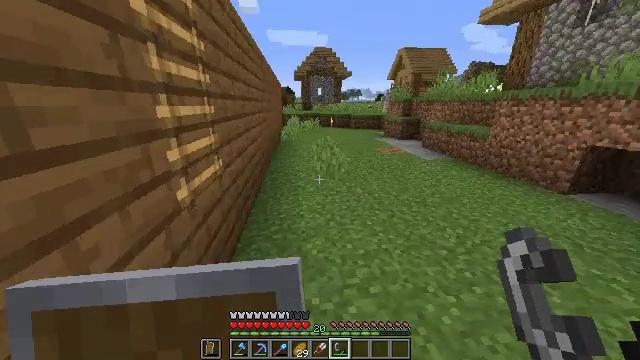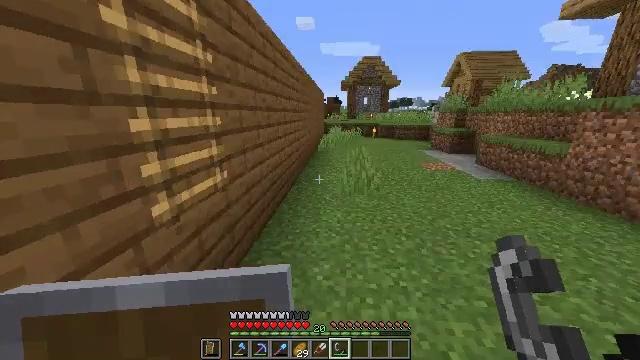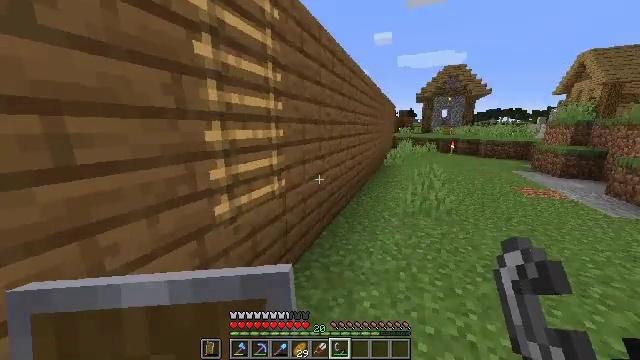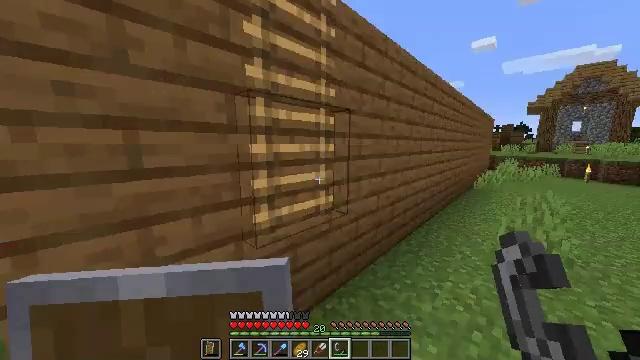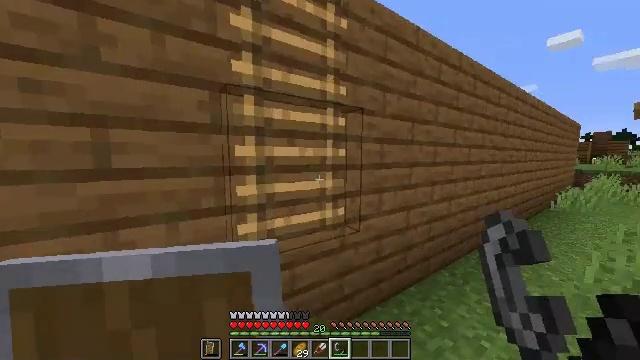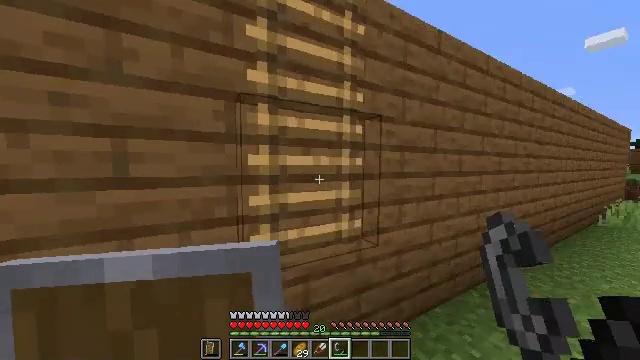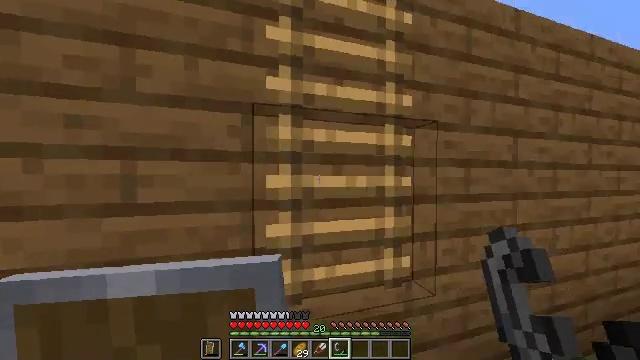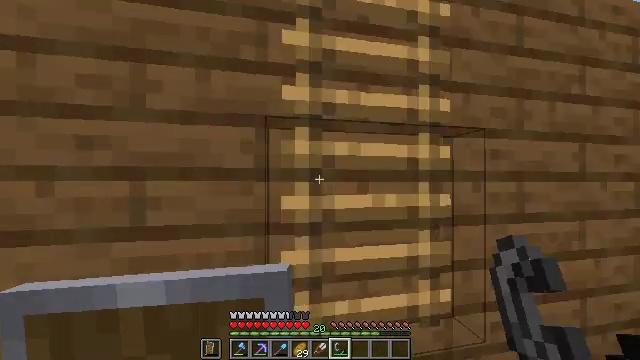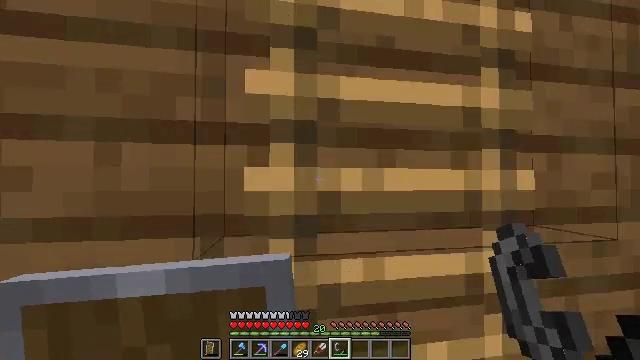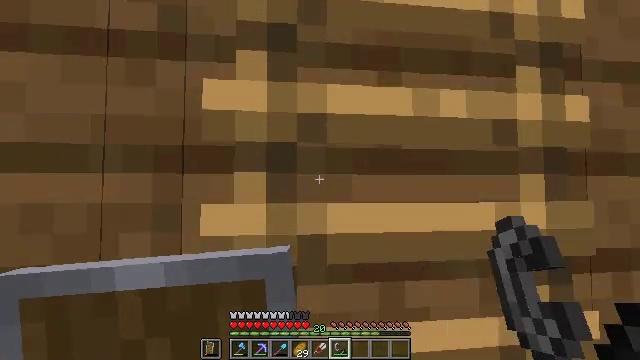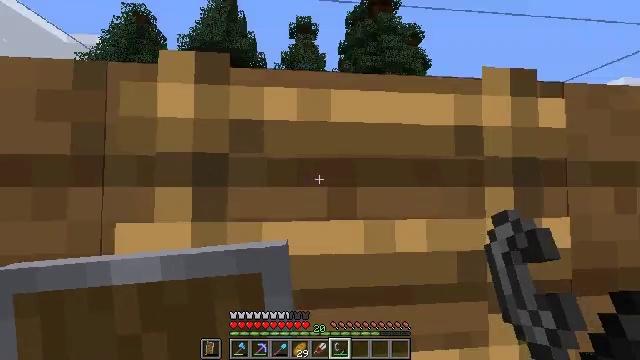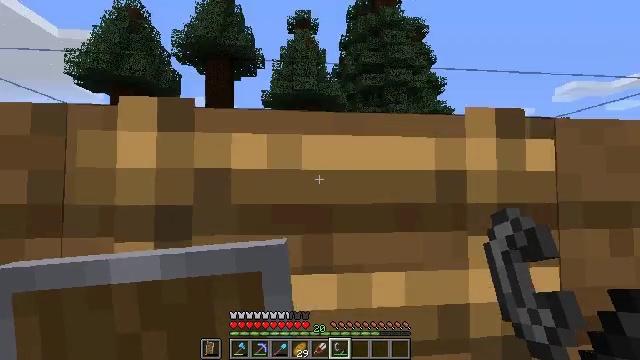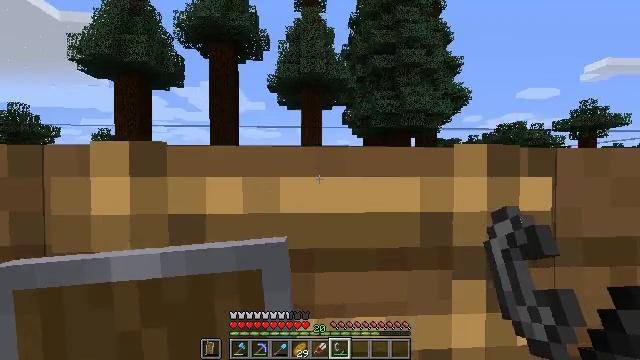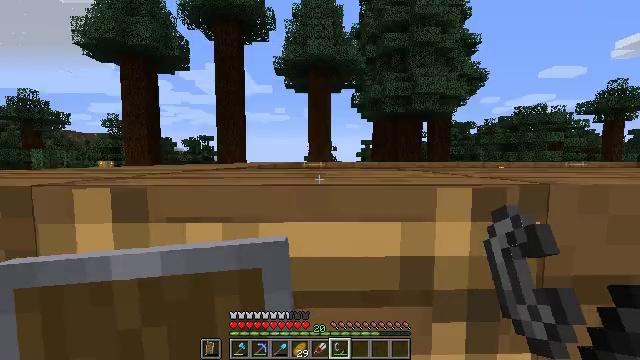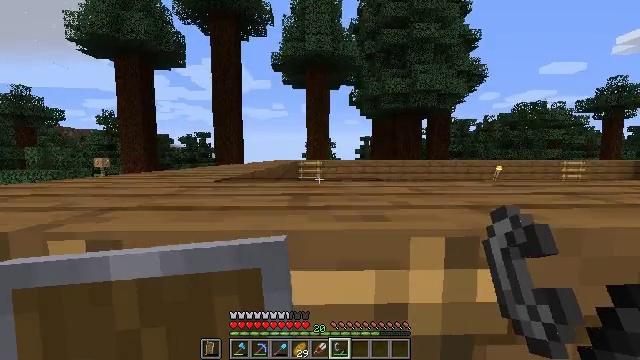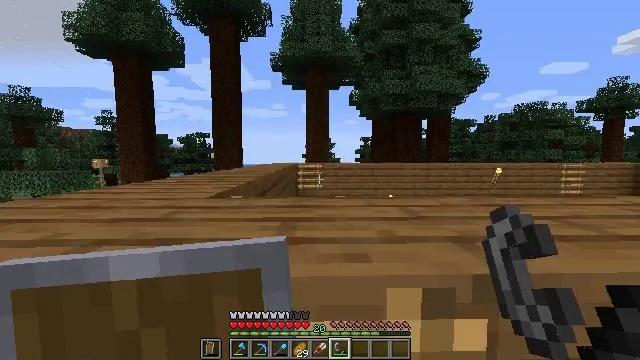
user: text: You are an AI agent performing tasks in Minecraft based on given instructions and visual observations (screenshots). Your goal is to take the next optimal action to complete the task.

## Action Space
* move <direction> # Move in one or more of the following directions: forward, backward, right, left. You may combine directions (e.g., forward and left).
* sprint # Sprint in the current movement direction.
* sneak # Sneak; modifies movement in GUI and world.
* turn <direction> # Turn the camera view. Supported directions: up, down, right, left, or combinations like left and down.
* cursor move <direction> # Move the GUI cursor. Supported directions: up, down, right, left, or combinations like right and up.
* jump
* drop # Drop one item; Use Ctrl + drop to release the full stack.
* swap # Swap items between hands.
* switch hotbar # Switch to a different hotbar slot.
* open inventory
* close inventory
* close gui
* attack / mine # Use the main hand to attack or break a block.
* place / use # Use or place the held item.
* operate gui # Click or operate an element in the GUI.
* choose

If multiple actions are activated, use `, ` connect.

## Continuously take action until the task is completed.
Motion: motion action
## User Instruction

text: Prepare to craft chainmail boots using the crafting table.
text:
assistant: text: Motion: move forward and move right, sprint, turn left and up
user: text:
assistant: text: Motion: move forward and move right, sprint, turn left and up
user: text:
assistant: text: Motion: move forward and move right, sprint, turn left and up
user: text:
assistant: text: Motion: move forward, sprint, turn left and up
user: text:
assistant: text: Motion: move forward, sprint, turn left and up
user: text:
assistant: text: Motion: move forward, sprint, turn left and up
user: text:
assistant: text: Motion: move forward, sprint, turn left and up, jump
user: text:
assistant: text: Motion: move forward, sprint, turn left, jump
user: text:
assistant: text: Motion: move forward, sprint, turn left, jump
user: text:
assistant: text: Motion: move forward, sprint, jump
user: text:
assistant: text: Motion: move forward, sprint, jump
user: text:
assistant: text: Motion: move forward, sprint, turn left and down, jump
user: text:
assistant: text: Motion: move forward, sprint, turn left and down
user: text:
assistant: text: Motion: move forward, sprint
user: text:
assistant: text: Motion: move forward, sprint
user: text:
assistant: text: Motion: move forward, sprint
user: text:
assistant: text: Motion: move forward, sprint, turn left and down
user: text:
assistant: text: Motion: move forward, turn left and down
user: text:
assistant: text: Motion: move forward, turn left and down
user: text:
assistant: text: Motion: move forward, turn left and down
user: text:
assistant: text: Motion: move forward, turn left and down
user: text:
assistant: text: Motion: move forward, switch to hotbar 1
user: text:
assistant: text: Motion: move forward, switch to hotbar 1
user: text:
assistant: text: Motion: move forward, switch to hotbar 1
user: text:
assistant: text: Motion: move forward
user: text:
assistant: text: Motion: move forward
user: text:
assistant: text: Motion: move forward, turn right
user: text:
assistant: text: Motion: move forward, turn right
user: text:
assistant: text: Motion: move forward, turn right
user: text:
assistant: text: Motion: move forward, turn right and down